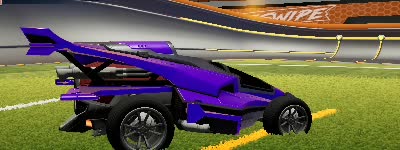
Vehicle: aftershock